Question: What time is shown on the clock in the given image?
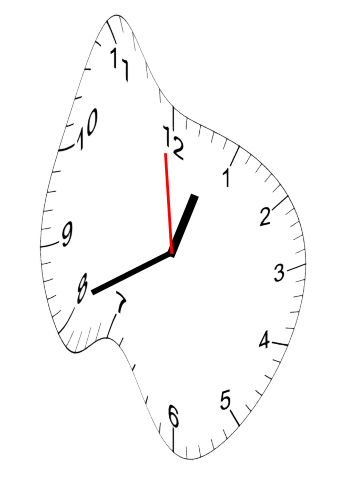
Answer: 12:40:59